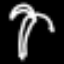
Label: palm tree